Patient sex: M
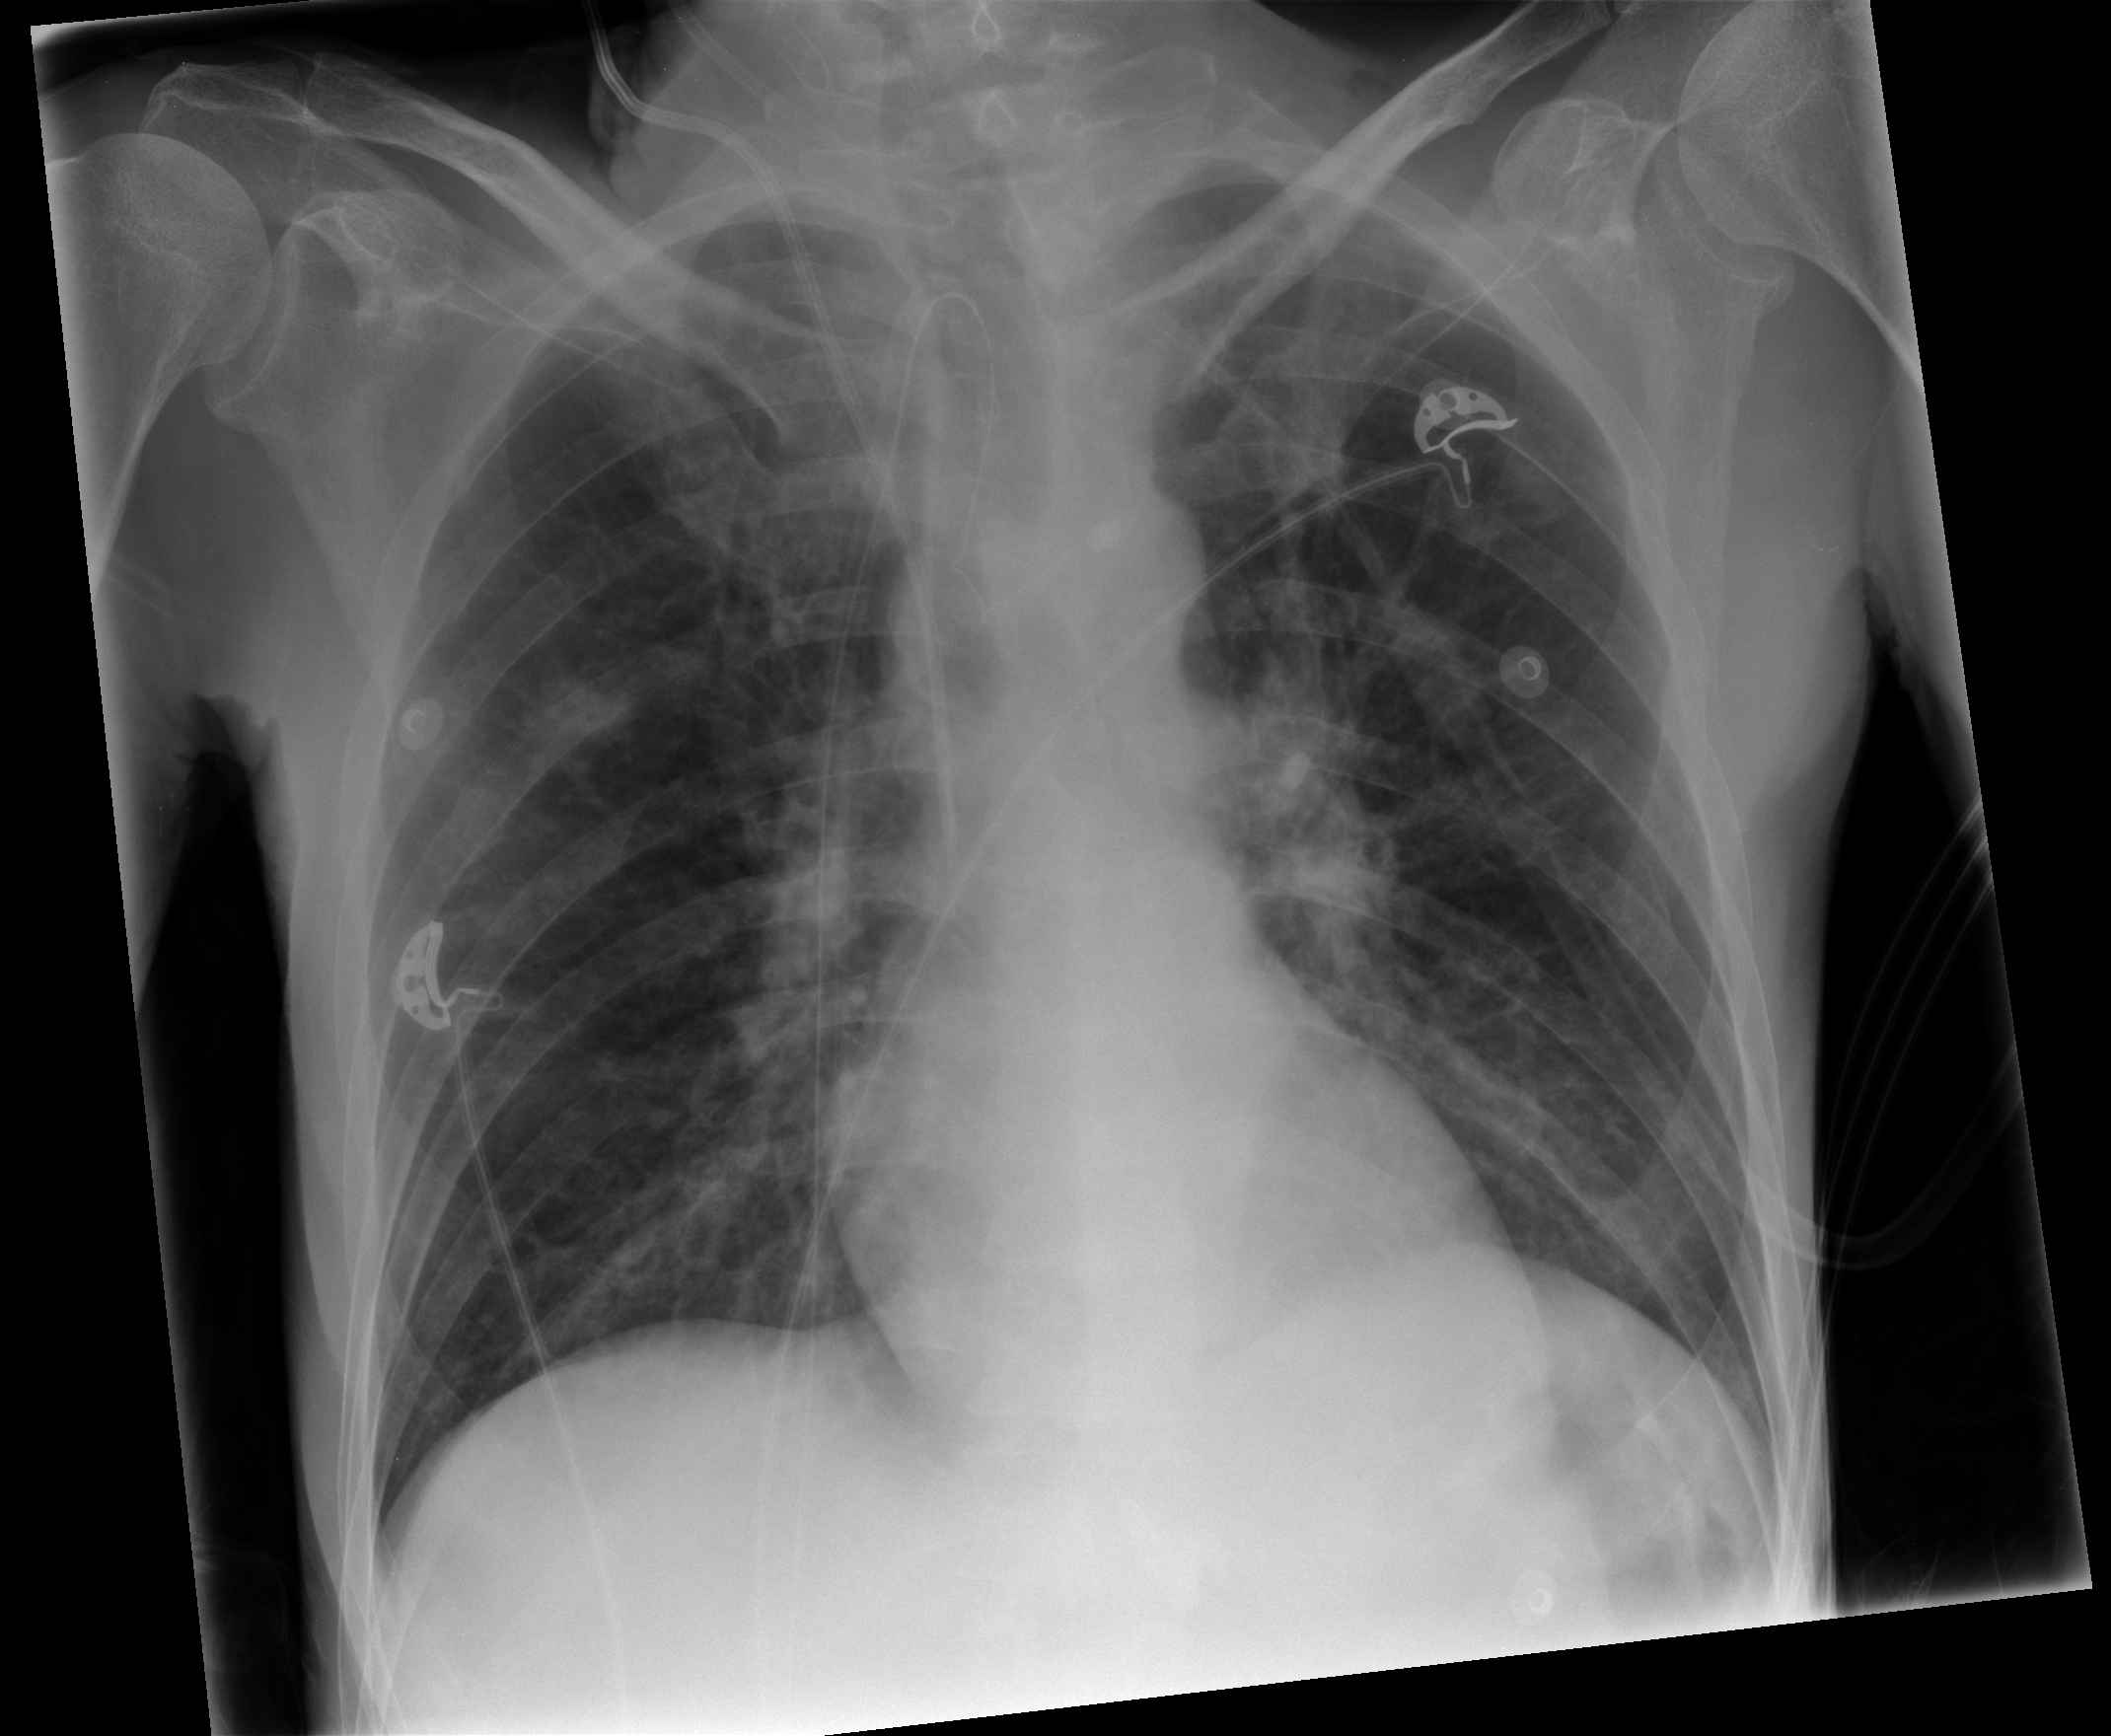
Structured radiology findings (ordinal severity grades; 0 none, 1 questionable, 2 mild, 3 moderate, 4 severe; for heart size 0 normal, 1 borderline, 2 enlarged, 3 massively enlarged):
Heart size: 0
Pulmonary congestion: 2
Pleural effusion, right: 0
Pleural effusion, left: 0
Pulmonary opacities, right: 0
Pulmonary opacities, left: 1
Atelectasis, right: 1
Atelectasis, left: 1